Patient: sex M, age 45
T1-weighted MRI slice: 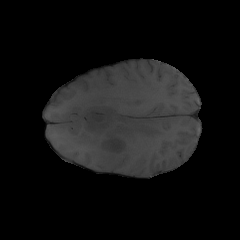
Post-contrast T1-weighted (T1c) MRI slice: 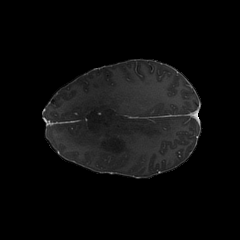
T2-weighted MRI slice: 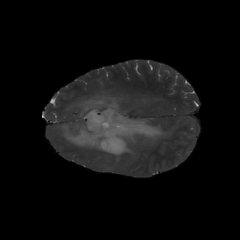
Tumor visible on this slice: yes
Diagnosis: Astrocytoma, IDH-mutant
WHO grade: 3